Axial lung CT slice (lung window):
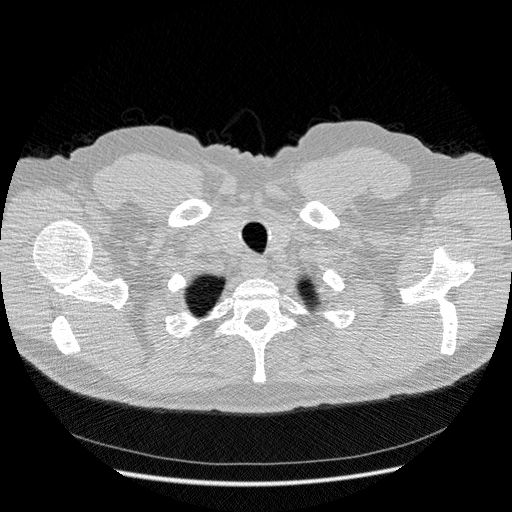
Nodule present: no